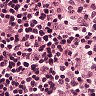
Metastatic tissue present: no